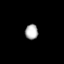
Tissue: prostate
Cell type: T cells
Senescence score: 0.3547
Nuclear area (px): 187
Mean DAPI intensity: 177.829